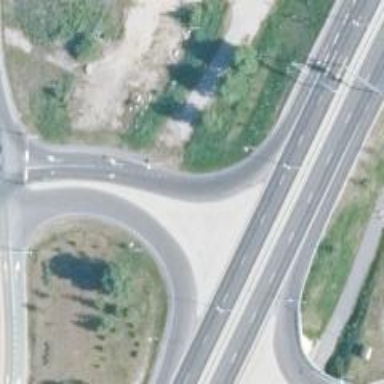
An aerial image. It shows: Trunk link highway with tertiary functional class.